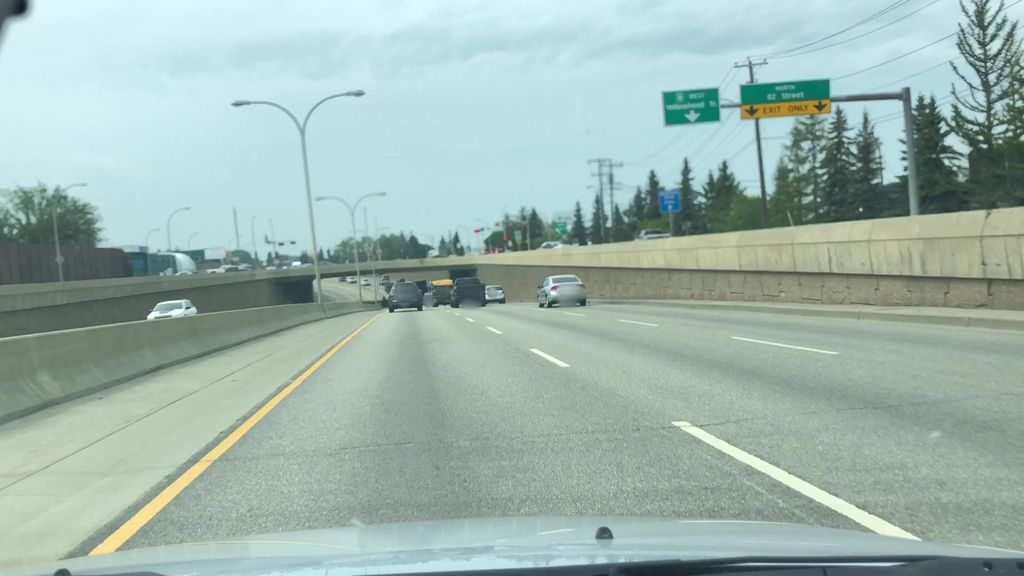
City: edmonton